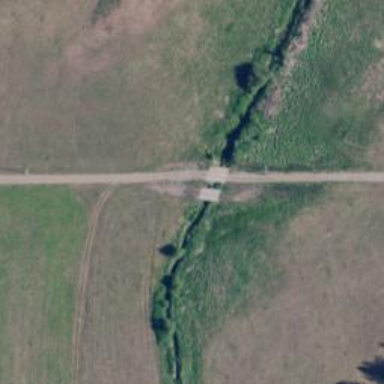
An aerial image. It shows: Abandoned road.